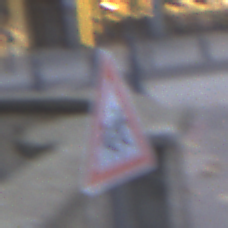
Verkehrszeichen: KinderRechts
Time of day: SunriseSunset
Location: Outdoor (Urban)
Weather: PartlyCloudy
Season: NotSpecified
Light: Natural